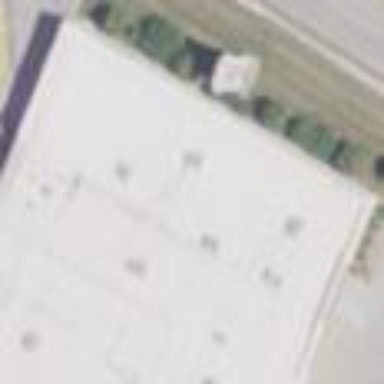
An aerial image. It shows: Retail building.